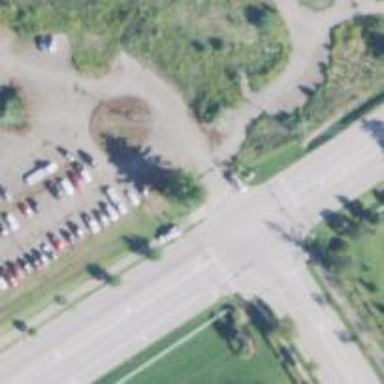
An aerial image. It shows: Driveway.